Question: Sorry for basic question. I have the following layout:
'''
#existing-files .image-row{
width: 700px;
border: 1px solid orange;
padding-left: 10px;
}
.img-row-description{
border: 1px solid black;
display: inline;
width: 400px;
}
'''
And it looks like this:

I'd like for the .img-row-description to be aligned to the top of the containing image-row. How would I do that?
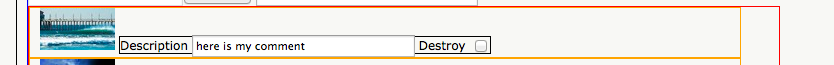
Answer: I don't know what timpone's markup looks like, but I provided a couple jsFiddles for anyone who would like to explore how to do this.
As long as the structure in the markup is simple and valid, this effect can be accomplished by floating the img left rather than using 'vertical-align: top'
Depending upon what you want to do:
<URL>
<URL>